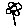
Label: flower